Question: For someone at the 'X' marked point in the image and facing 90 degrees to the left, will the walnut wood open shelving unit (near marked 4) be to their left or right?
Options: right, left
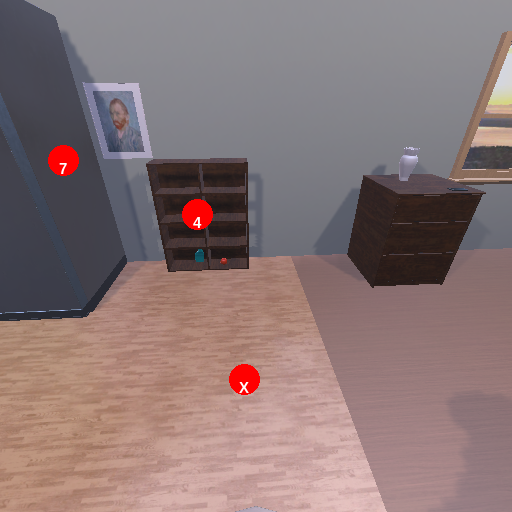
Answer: right